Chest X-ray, AP view. Patient: 31 years old, sex F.
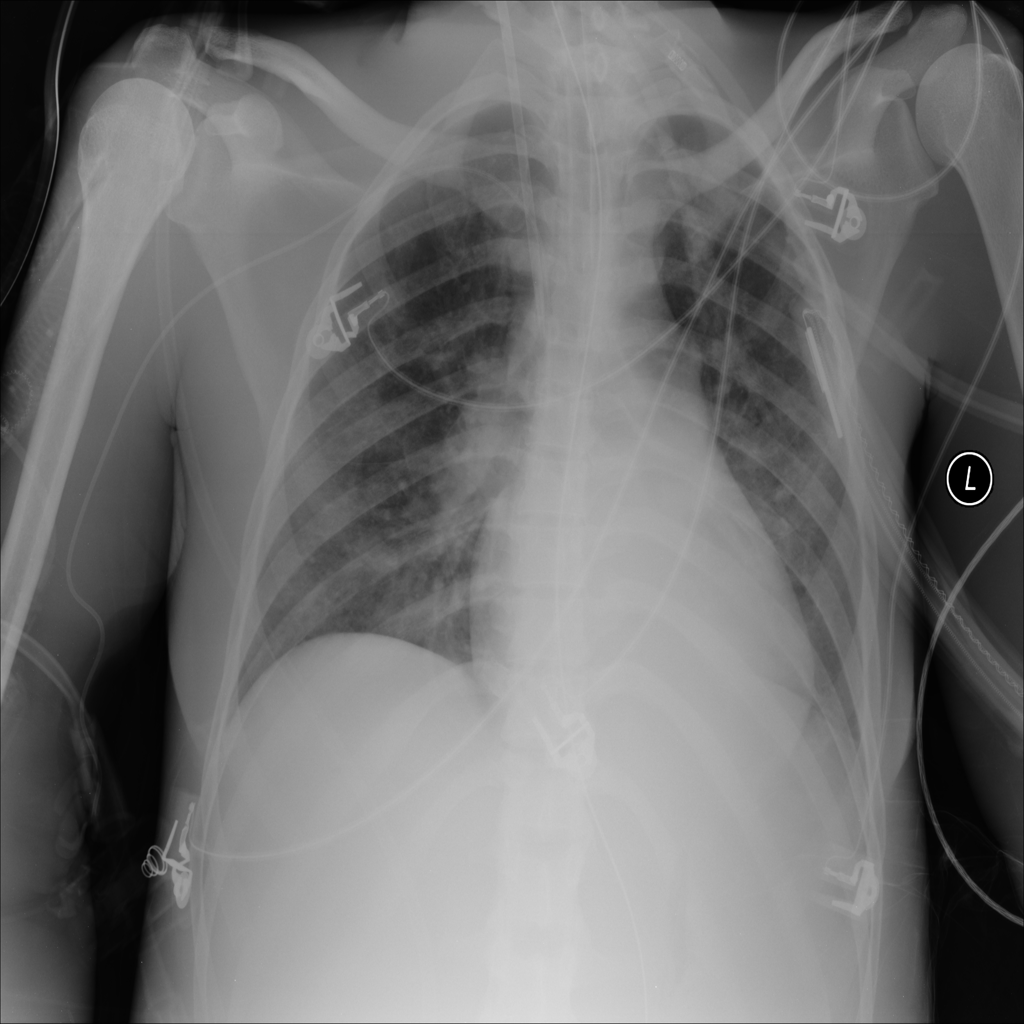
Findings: Infiltration